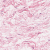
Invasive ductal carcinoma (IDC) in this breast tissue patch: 0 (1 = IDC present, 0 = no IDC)